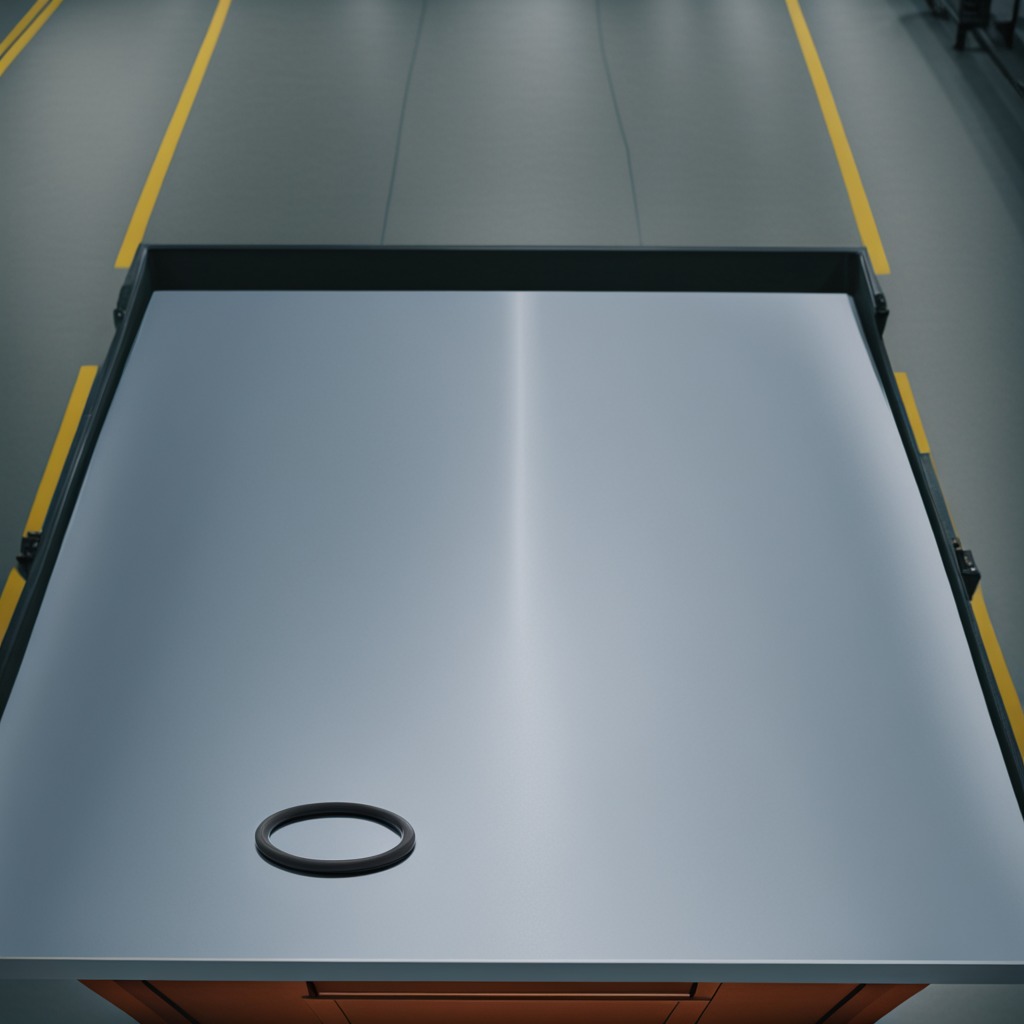
A rubber O-ring lies on the toolbox surface.